Question: <URL>

I know how to draw a rectangle like this:
'''
context.fillRect(x, y, width, height);
'''
How can those kind of images (not straight border, gradient, shadow) be created with gwt canvas? Is this possible at all? What do I have to look for?
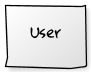
Answer: Yes, you can begin with:
'''
// Define the path
ctx.beginPath();
ctx.lineTo(..., ...);
ctx.lineTo(..., ...);
...
ctx.closePath();
// Stroke the path
ctx.setStrokeStyle("#...");
ctx.stroke();
// Fill the path
final CanvasGradient gradient = ctx.createLinearGradient(...);
gradient.addColorStop(0., "#...");
gradient.addColorStop(1., "#...");
ctx.setFillStyle(gradient);
ctx.fill();
'''
The shadow will have to be drawn separately.